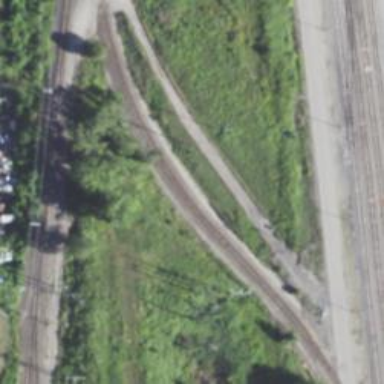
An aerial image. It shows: Railway yard in service.